Question: I have a parent div with few child divs inside. Both have float left. Problem is when a child divs breaks to next line, parent div get a wrong width.
Here is my HTML
'''
<div class='parent'>
<div class='child'></div>
<div class='child'></div>
<div class='child'></div>
</div>
'''
And CSS:
'''
.parent{
float:left;
border:1px solid black;
}
.child{
margin:1px;
float:left;
width:300px;
height:50px;
border:1px solid black;
background:#65AEF1;
}
'''
Here is fiddle:
<URL>
As you can see, parent div got extra width. How can I force parent div to take exactly the width that childs really take?

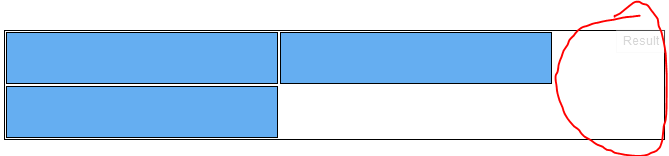
Answer: This can be achieved using media queries..
Just add the following code to your css:
'''
@media (max-width: 840px) {
.parent {
width: 548px;
}
}
@media (max-width: 550px) {
.parent {
width: 275px;
}
}
'''
You may need to set the above fixed widths for better design.
Even I am new to this.. so let me know if something goes wrong :)
<URL>